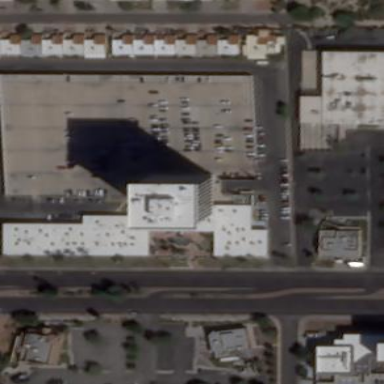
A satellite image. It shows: Multi-storey parking building.